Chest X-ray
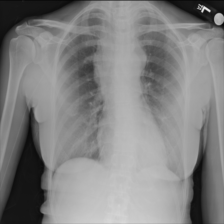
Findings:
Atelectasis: negative
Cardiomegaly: negative
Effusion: negative
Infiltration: negative
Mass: negative
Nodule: negative
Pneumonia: negative
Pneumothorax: negative
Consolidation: negative
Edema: negative
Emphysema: negative
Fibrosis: negative
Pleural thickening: negative
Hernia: negative